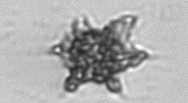
Label: Dictyocha